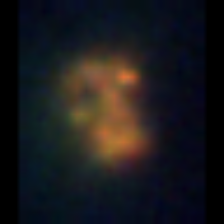
Taxon: Unknown_detritus
Group: Unknown